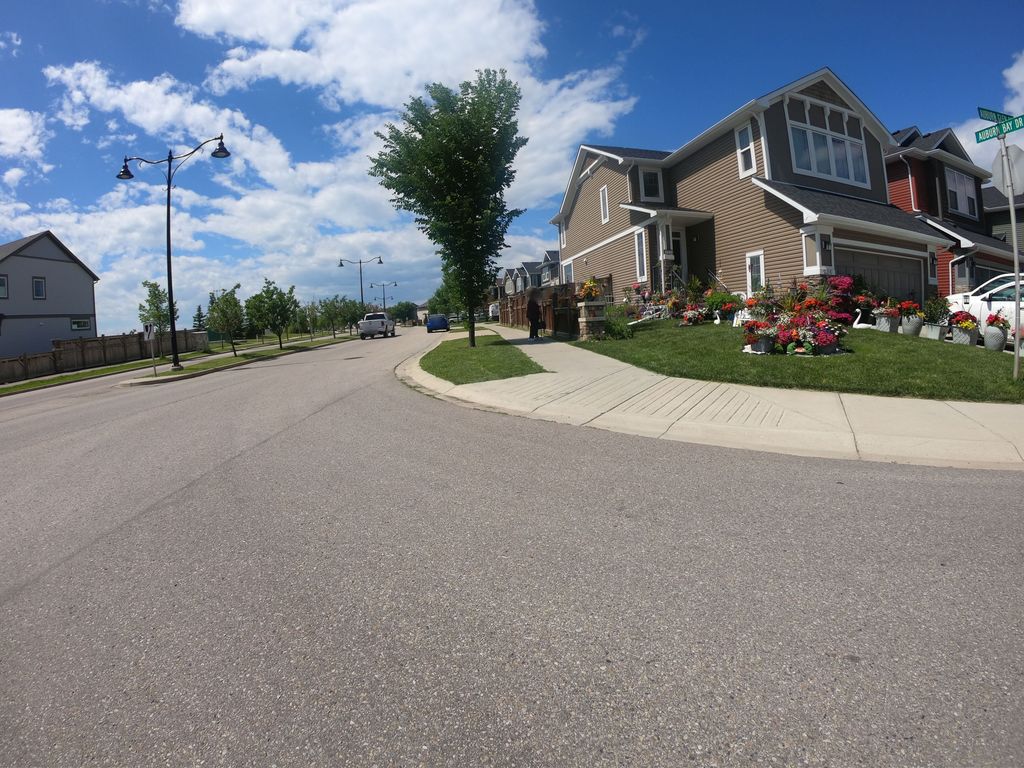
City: calgary